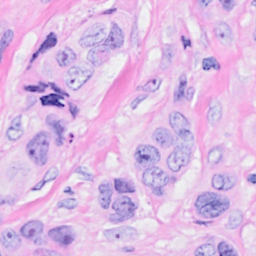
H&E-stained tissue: Breast